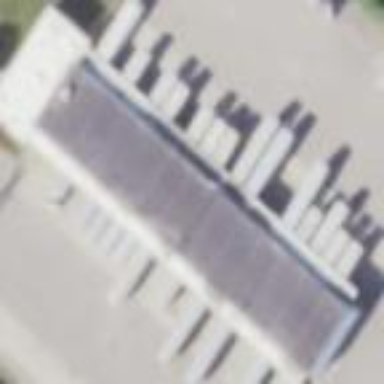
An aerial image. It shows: Warehouse building.